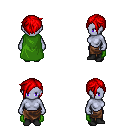
a pixel art fantasy rpg character, female body template, dark elf, purple skin, green cape, robe skirt, red pixie cut hairstyle, black shoes, four views (front, back, left, right), 2x2 character sprite sheet, small pixel art, hard edges, no anti-aliasing